Question: Count the number of objects in the diagram.
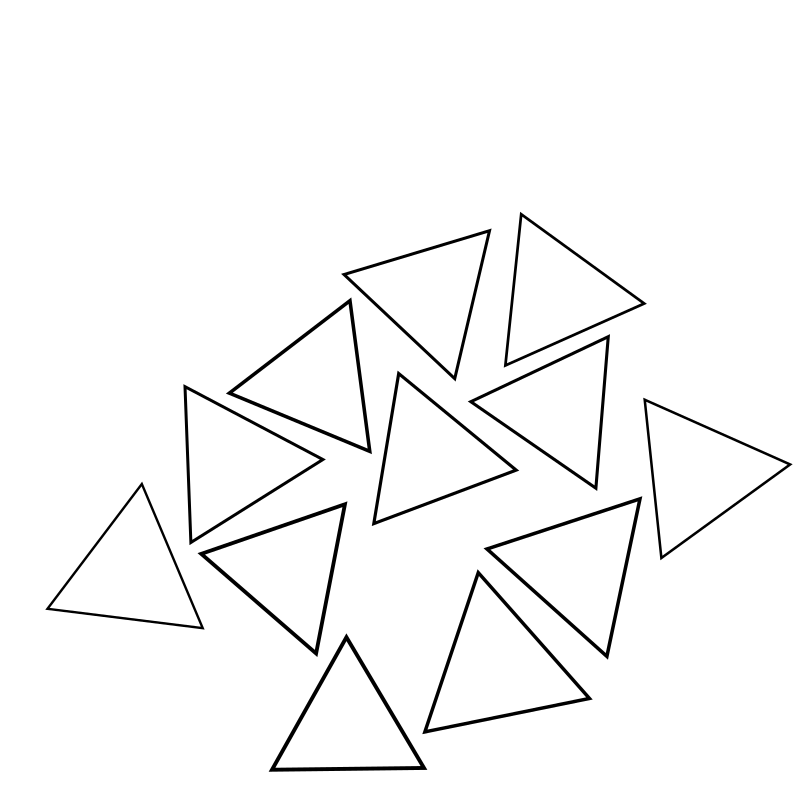
Answer: 12